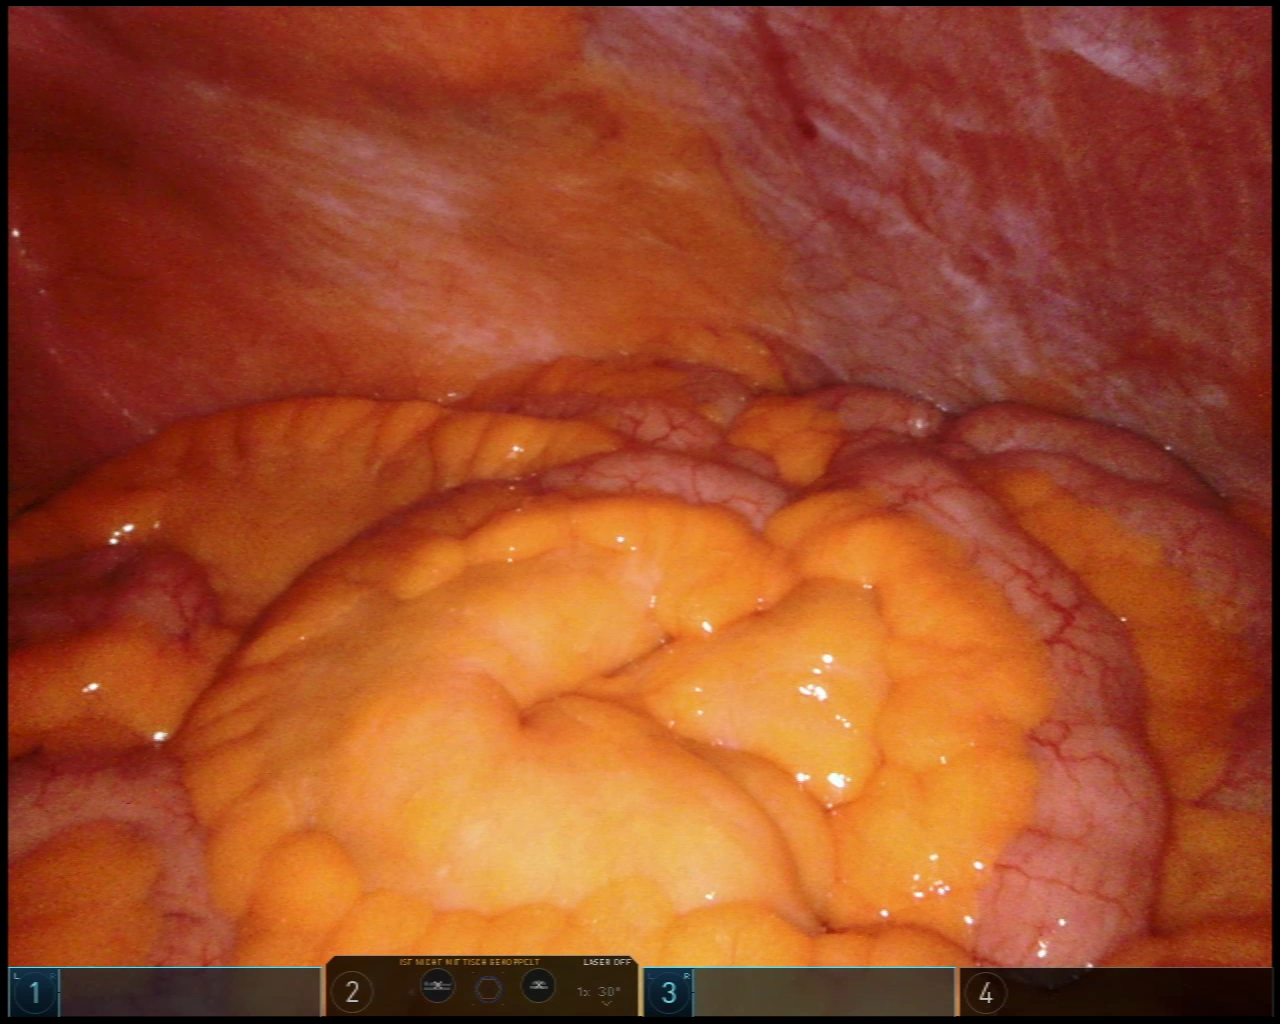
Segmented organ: small_intestine
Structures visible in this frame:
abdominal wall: yes
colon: no
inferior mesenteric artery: no
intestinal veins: no
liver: no
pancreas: no
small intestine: yes
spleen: no
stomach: no
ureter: no
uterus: no
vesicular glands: no